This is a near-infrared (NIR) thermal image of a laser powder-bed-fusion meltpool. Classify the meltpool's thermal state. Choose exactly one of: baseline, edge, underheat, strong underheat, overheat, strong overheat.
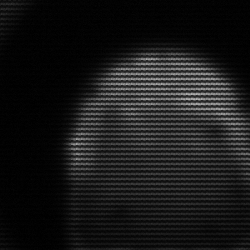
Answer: edge